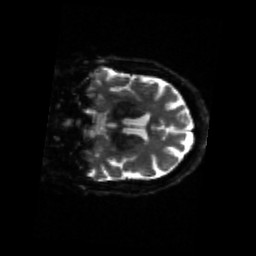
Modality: sbref
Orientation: coronal
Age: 67
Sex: female
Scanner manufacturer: siemens
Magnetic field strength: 3 T
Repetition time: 4.71 s
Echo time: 0.0906 s